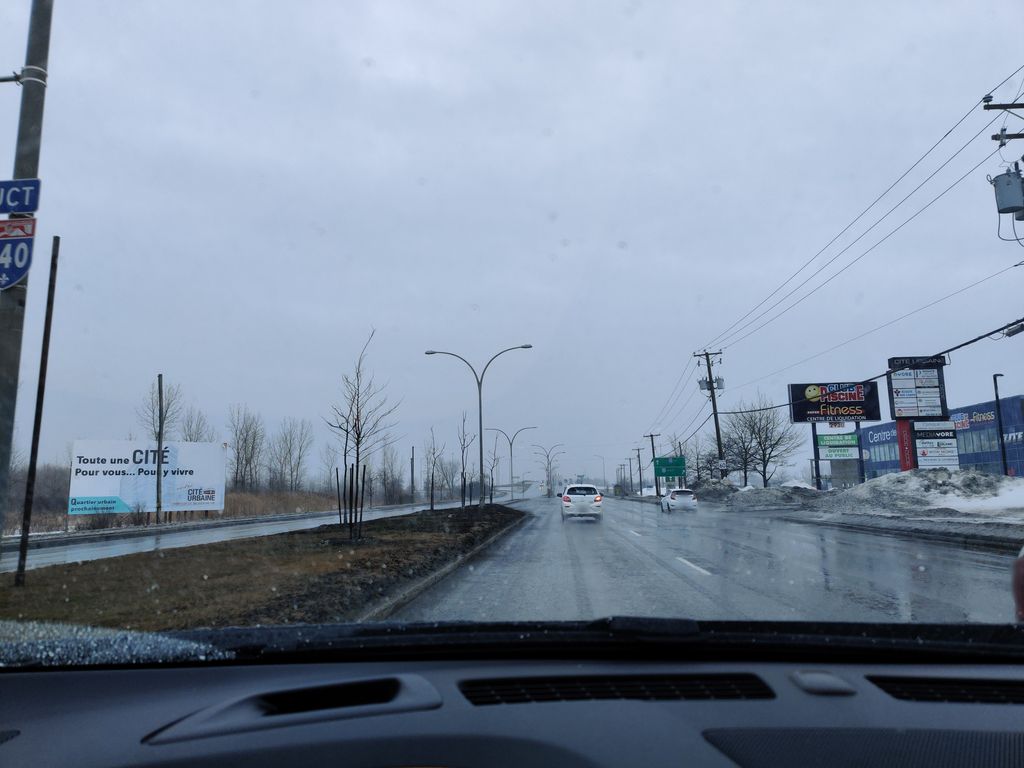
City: montreal